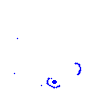
Particle: proton